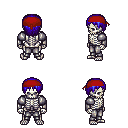
a pixel art fantasy rpg character, male body template, skeleton, steel arm armor, metal pants, blue plain hairstyle, red bandana, four views (front, back, left, right), 2x2 character sprite sheet, small pixel art, hard edges, no anti-aliasing